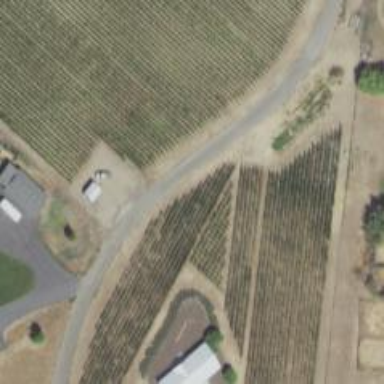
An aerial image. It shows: Vineyard where grapes are grown.